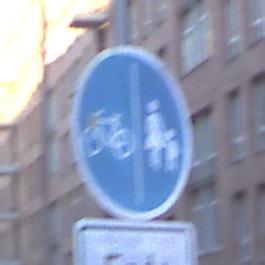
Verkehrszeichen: GetrennterRadUndGehwegRadwegLinks
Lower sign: HinweisDurchVerbaleAngabe2
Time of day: SunriseSunset
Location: Outdoor (Urban)
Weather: Clear
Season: NotSpecified
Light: Natural